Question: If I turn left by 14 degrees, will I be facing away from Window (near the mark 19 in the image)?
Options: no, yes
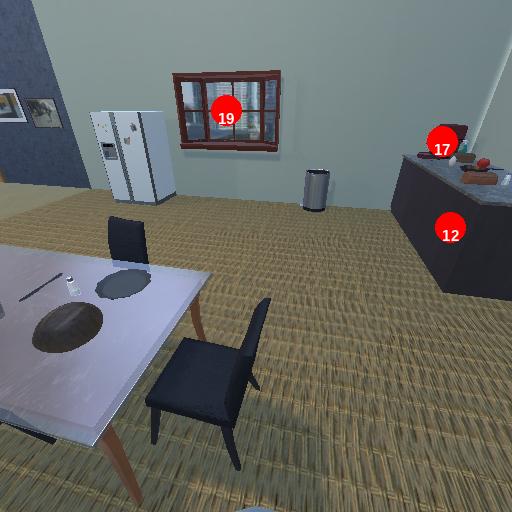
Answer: no